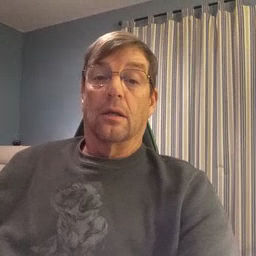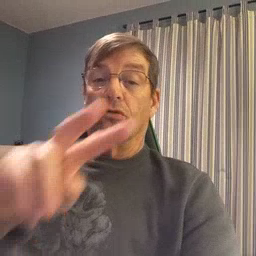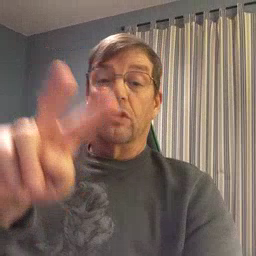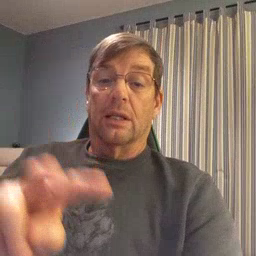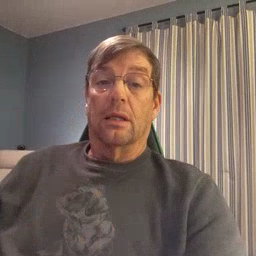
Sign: read